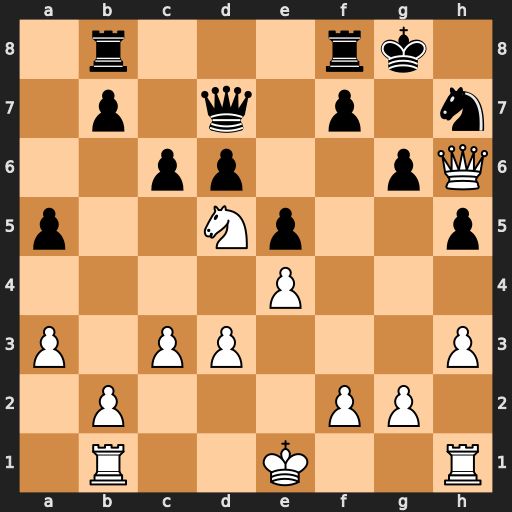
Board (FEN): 1r3rk1/1p1q1p1n/2pp2pQ/p2Np2p/4P3/P1PP3P/1P3PP1/1R2K2R
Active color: w
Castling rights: K
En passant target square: -
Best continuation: Qxh7+ Kxh7 Nf6+ Kg7 Nxd7